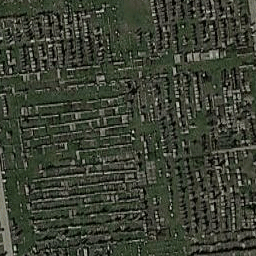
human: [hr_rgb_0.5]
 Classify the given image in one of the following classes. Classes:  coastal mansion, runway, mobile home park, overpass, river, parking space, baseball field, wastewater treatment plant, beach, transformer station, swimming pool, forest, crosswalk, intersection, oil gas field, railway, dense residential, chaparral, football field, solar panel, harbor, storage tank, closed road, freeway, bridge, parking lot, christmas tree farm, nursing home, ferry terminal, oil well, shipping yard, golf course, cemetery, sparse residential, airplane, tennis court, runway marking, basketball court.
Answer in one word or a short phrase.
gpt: cemetery